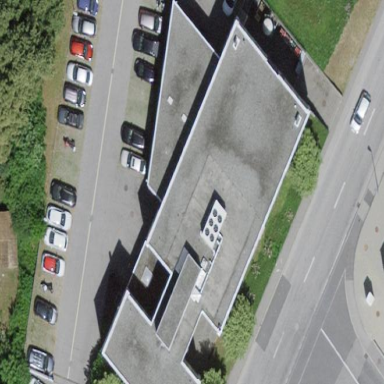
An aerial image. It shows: Commercial building.